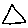
Label: triangle